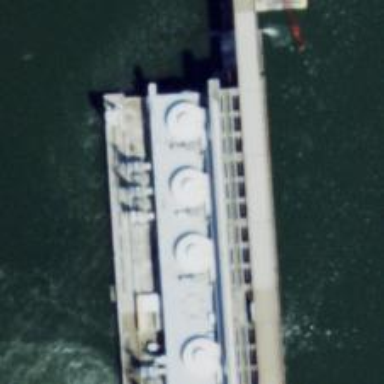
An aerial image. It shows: Hydro power generator.